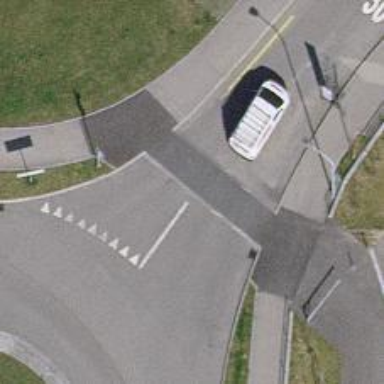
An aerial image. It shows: Uncontrolled zebra crossing on the road.